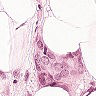
Metastatic tissue present: yes